Breast ultrasound image
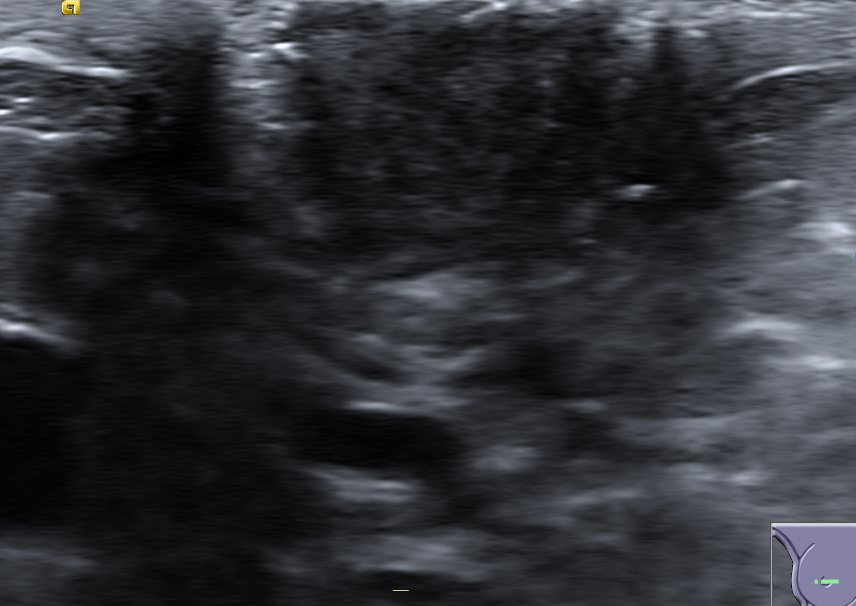
Diagnosis: normal